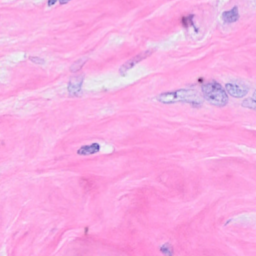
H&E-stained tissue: Breast